The plot is a time-scale (wavelet) decomposition of a bearing vibration signal. What is the most likely bearing condition (normal, inner_race, outer_race, ball)?
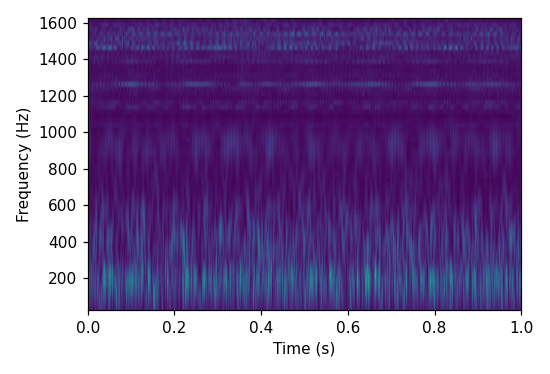
Answer: outer_race